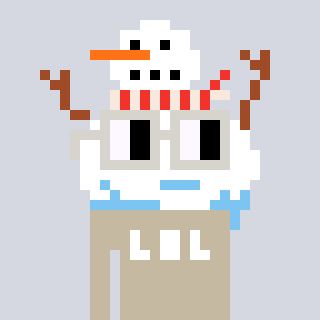
a pixel art character with square light gray glasses, a snowman-shaped head and a bege-colored body on a cool background